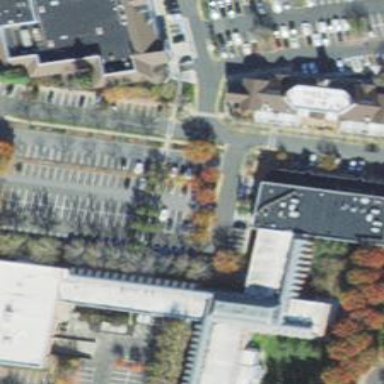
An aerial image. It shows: Parking space.